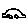
Label: car